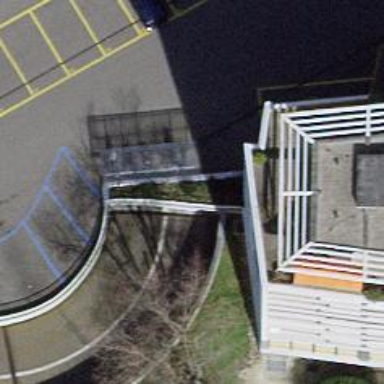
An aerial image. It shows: Driveway tunnel.